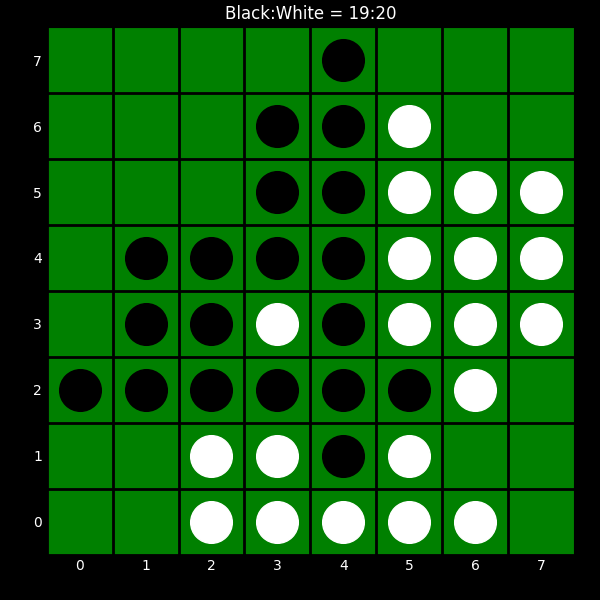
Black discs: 19
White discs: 20